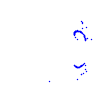
Particle: proton